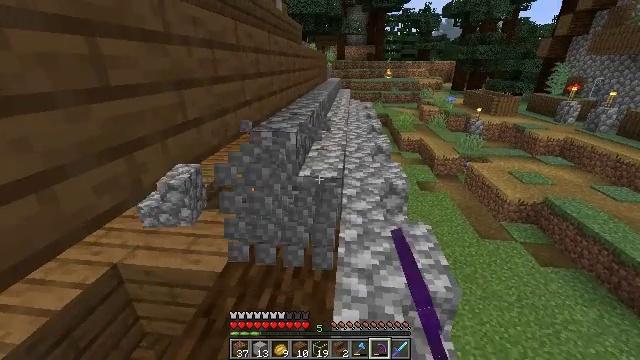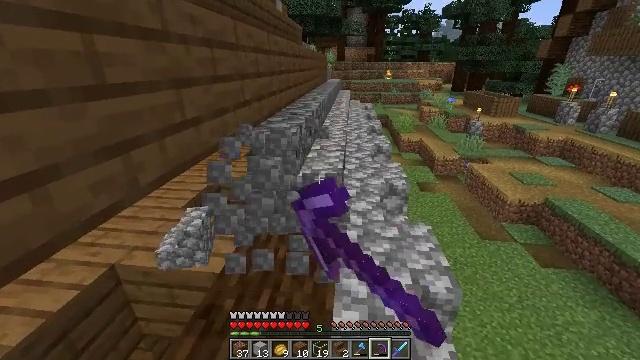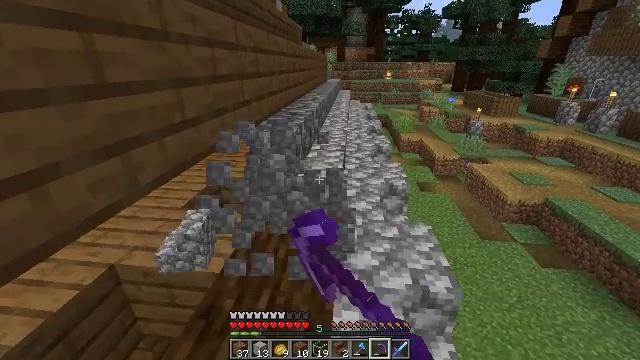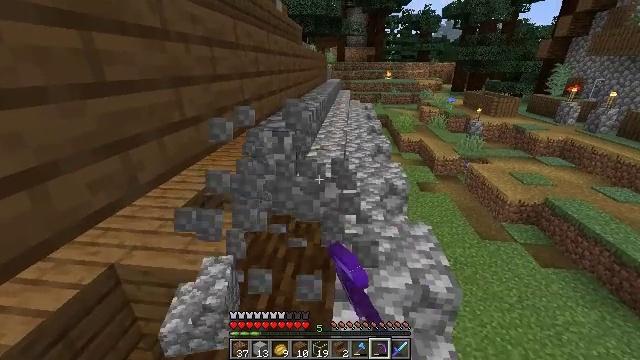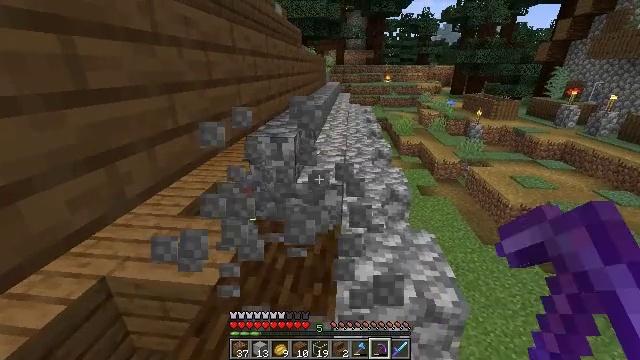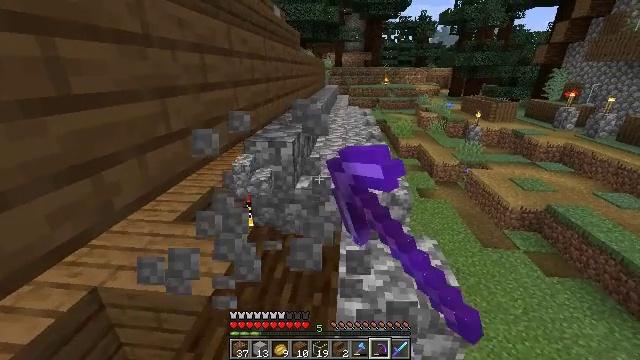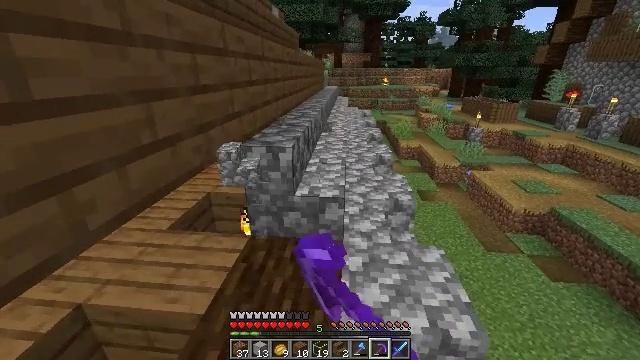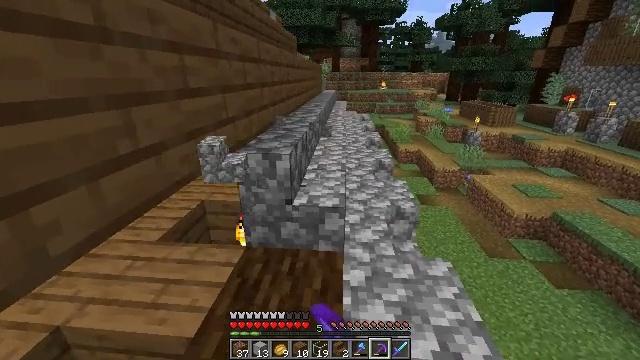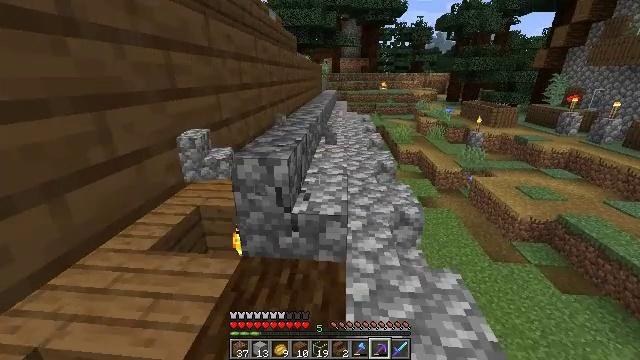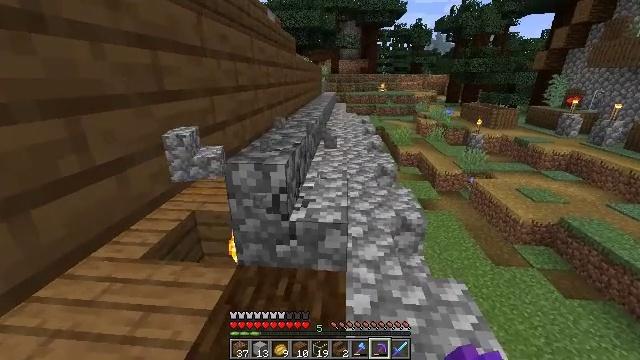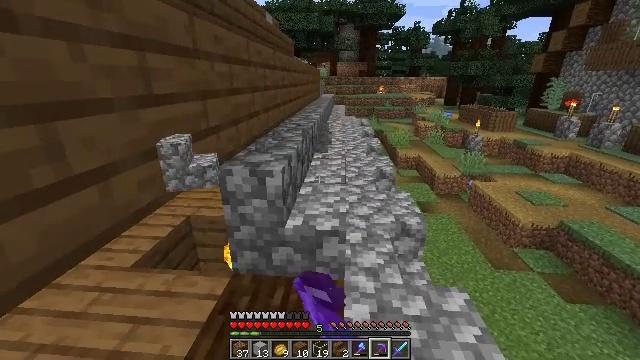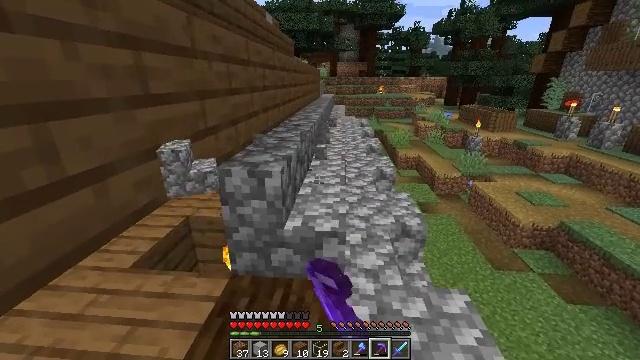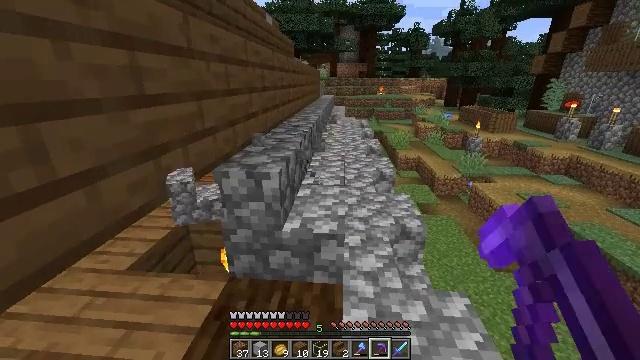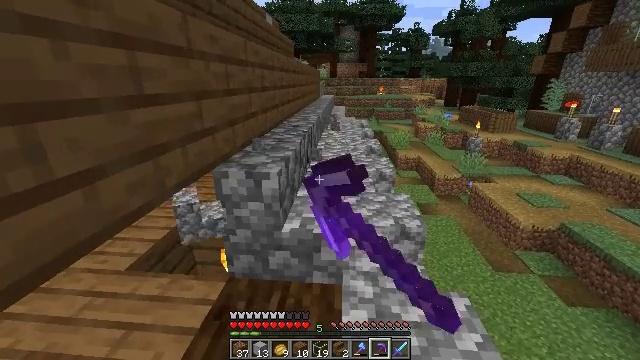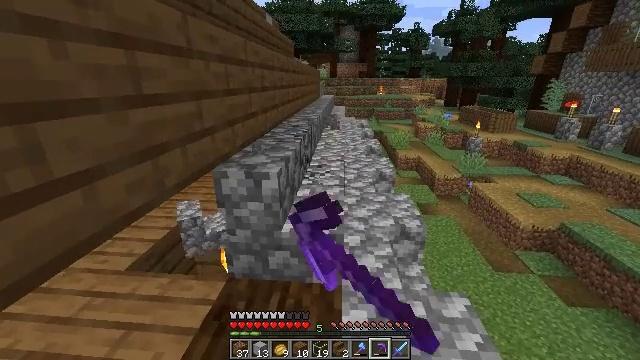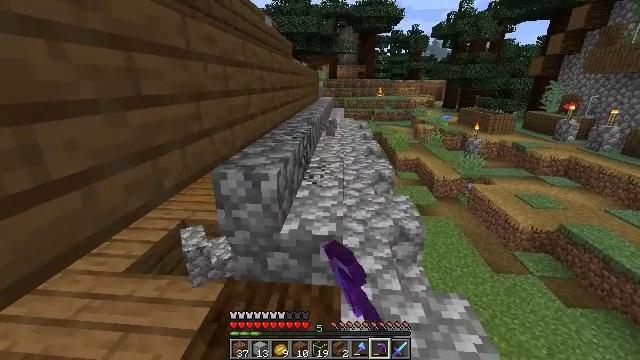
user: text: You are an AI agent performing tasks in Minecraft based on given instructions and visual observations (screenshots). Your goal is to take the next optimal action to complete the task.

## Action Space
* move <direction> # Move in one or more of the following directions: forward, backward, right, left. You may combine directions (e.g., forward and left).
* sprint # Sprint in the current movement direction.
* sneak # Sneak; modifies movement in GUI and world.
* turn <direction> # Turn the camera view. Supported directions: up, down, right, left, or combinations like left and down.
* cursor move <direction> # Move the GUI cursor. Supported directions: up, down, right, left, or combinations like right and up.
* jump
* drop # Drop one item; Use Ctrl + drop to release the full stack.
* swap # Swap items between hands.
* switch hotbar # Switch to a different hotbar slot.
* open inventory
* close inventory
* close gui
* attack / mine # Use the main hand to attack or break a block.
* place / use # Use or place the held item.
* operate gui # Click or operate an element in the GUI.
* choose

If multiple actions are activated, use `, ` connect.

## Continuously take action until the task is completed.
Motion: motion action
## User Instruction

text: Mine the cobblestone stairs.
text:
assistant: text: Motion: attack / mine
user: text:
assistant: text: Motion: attack / mine
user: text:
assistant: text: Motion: attack / mine
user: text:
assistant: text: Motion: move forward, attack / mine
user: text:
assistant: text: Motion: move forward, attack / mine
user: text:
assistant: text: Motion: move forward, attack / mine
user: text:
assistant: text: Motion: move forward, attack / mine
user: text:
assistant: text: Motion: attack / mine
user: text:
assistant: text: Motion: attack / mine
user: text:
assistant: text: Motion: attack / mine
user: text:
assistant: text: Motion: attack / mine
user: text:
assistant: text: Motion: attack / mine
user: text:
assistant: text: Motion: attack / mine
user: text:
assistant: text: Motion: attack / mine
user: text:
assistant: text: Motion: attack / mine
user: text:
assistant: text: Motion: move forward, attack / mine
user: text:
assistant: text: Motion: move forward, attack / mine
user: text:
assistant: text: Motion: move forward, attack / mine
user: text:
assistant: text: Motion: attack / mine
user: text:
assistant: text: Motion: attack / mine
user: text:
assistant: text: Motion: attack / mine
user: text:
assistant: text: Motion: attack / mine
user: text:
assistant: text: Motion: attack / mine
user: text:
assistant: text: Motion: attack / mine
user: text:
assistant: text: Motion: attack / mine
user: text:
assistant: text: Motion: attack / mine
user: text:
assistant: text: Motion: attack / mine
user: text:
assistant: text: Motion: attack / mine
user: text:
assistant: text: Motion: attack / mine
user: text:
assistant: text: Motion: turn down, attack / mine